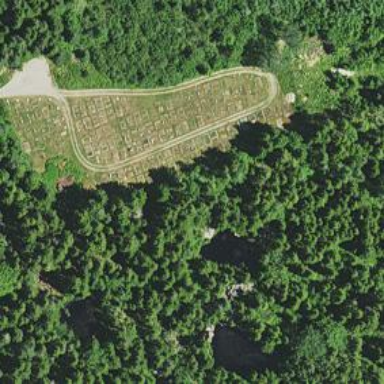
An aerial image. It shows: Cemetery.